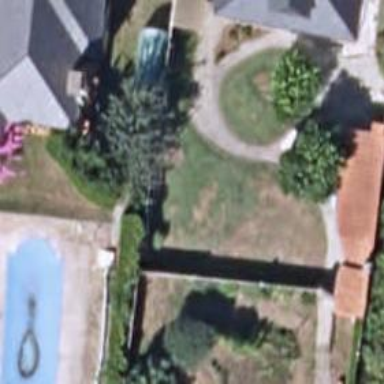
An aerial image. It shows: Fence is in the image.